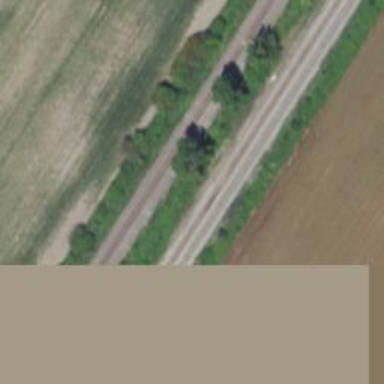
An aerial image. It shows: Railway track.